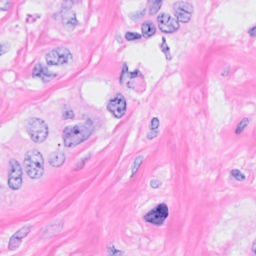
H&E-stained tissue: Breast